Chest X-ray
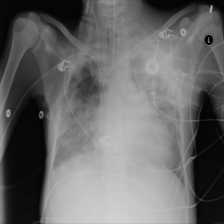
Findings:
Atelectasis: negative
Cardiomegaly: positive
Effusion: negative
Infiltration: negative
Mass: positive
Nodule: negative
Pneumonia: negative
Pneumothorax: negative
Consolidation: negative
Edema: negative
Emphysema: negative
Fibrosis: negative
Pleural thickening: negative
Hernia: negative